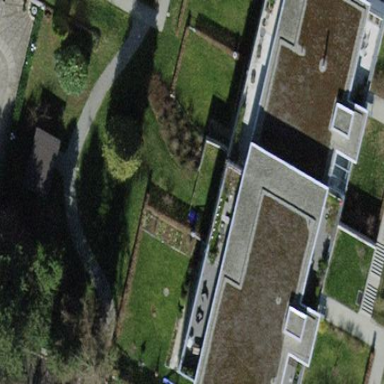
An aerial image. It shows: Terrace building.